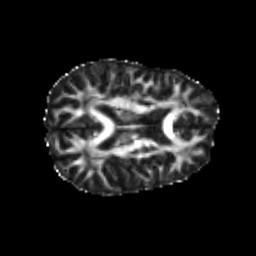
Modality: FA
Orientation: axial
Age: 23
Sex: female
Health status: healthy
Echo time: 0.074 s